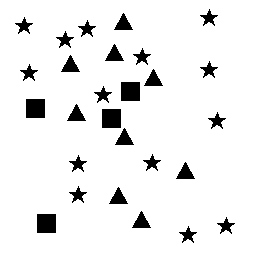
Squares: 4
Triangles: 9
Stars: 14
Total shapes: 27